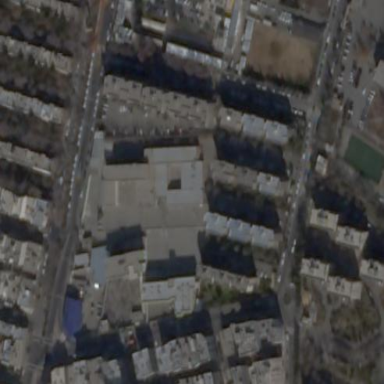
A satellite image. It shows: School.